Question: I'm new to JavaFX and currently having some trouble working with onAction events with classes within different packages.
Here is the package tree :

Here is the sample of code that is not working :
'''
<?import java.net.*?>
<?import javafx.geometry.*?>
<?import javafx.scene.control.*?>
<?import javafx.scene.layout.*?>
<?import javafx.scene.text.*?>
<GridPane fx:controller="GUIController.AccueilController"
xmlns:fx="http://javafx.com/fxml" alignment="center" hgap="10" vgap="10">
...
<HBox spacing="10" alignment="bottom_right"
GridPane.columnIndex="1" GridPane.rowIndex="4">
<Button text="Se connecter" onAction="#handleSubmitButtonAction"/>
</HBox>
...
</GridPane>
'''
The error is sent by :
'''
onAction="#handleSubmitButtonAction"
'''
Saying : "Handler method is not accessible. Make public, or annotate with @FXML"
Here is the AccueilController.java file :
'''
package GUIController;
import java.awt.event.ActionEvent;
import javafx.fxml.FXML;
import javafx.scene.text.Text;
public class AccueilController {
@FXML private Text actiontarget;
@FXML protected void handleSubmitButtonAction(ActionEvent event) {
actiontarget.setText("Sign in button pressed");
}
}
'''
As you can see, the @FXML tag has been added, so I don't know where the problem is. It may be a bit dumb, but I really can't figure it out.
By the way, without the onAction line, the code is working perfectly.
Thank you guys !
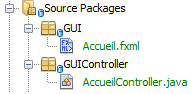
Answer: Try replacing 'import java.awt.event.ActionEvent' with 'import javafx.event.ActionEvent'. JavaFX probably tries to call your method with another type of argument and can't find a suitable overloaded method.